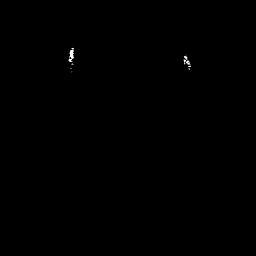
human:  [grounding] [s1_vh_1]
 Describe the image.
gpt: In the satellite image, there is  <ref>1 small ship </ref> <box>[[25, 17, 29, 28, 0]]</box> located at top left,  <ref>1 small ship </ref> <box>[[70, 21, 75, 28, 0]]</box> located at top right.